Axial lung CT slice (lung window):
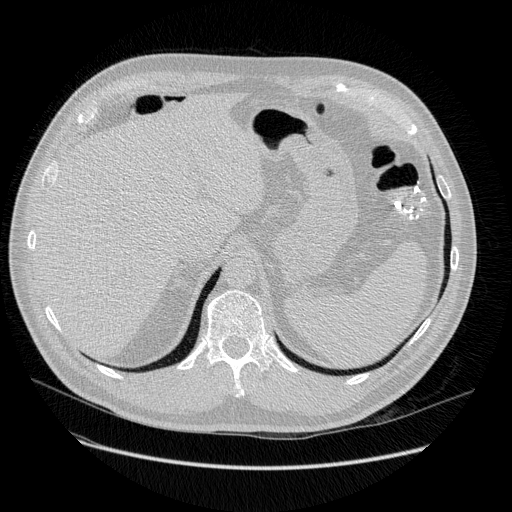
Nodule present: no